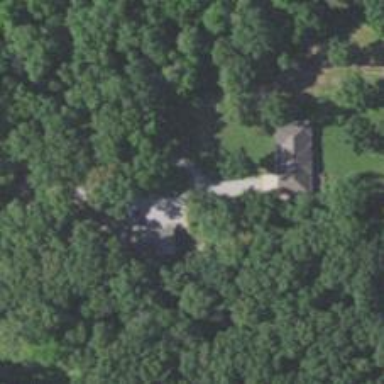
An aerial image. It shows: Driveway leading to service road.